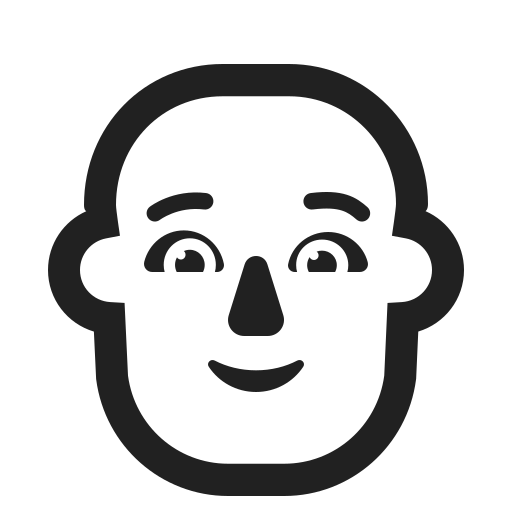
person bald high contrast default